Question: I am creating a Plist file as shown below

I want to list all the Items where level is 1 and I can only use accessoryType = UITableViewCellAccessoryCheckmark if level is 1. How can I do it.
I am loading my plist file here:
'''
- (void)viewDidLoad
{
[super viewDidLoad];
countId = 0;
NSDictionary *dict=[[NSDictionary alloc] initWithContentsOfFile:[[NSBundle mainBundle] pathForResource:@"Topic" ofType:@"plist"]];
self.items=[dict valueForKey:@"Items"];
self.itemsInTable=[[NSMutableArray alloc] init];
[self.itemsInTable addObjectsFromArray:self.items];
[self.menuTableView registerNib:[UINib nibWithNibName:NSStringFromClass([IndicatorTableViewCell class]) bundle:nil] forCellReuseIdentifier:NSStringFromClass([IndicatorTableViewCell class])];
UIBarButtonItem *myButton = [[UIBarButtonItem alloc]
initWithTitle:@"Done"
style:UIBarButtonItemStylePlain
target:self
action:@selector(doneSelection:)];
[self.navigationItem setRightBarButtonItem:myButton];
}
'''
My code for cellForRowAtIndexpath:
'''
- (UITableViewCell *)tableView:(UITableView *)tableView cellForRowAtIndexPath:(NSIndexPath *)indexPath
{
NSString *Title= [[self.itemsInTable objectAtIndex:indexPath.row] valueForKey:@"Name"];
return [self createCellWithTitle:Title image:[self.itemsInTable objectAtIndex:indexPath.row] indexPath:indexPath];
}
'''
My code for didSelectRowAtIndexPath is :
'''
-(void)tableView:(UITableView *)tableView didSelectRowAtIndexPath:(NSIndexPath *)indexPath
{
NSDictionary *dic=[self.itemsInTable objectAtIndex:indexPath.row];
if([dic valueForKey:@"SubItems"])
{
NSArray *arr=[dic valueForKey:@"SubItems"];
BOOL isTableExpanded=NO;
for(NSDictionary *subitems in arr )
{
NSInteger index=[self.itemsInTable indexOfObjectIdenticalTo:subitems];
isTableExpanded=(index>0 && index!=NSIntegerMax);
if(isTableExpanded) break;
}
if(isTableExpanded)
{
[self CollapseRows:arr];
}
else
{
NSUInteger count=indexPath.row+1;
NSMutableArray *arrCells=[NSMutableArray array];
for(NSDictionary *dInner in arr )
{
[arrCells addObject:[NSIndexPath indexPathForRow:count inSection:0]];
[self.itemsInTable insertObject:dInner atIndex:count++];
}
[self.menuTableView insertRowsAtIndexPaths:arrCells withRowAnimation:UITableViewRowAnimationLeft];
}
}
if([[[dic valueForKey:@"SubItems"]objectAtIndex:0]objectForKey:@"level"])
{
// NSArray *arr=[dic valueForKey:@"SubItems"];
// if ([[arr objectAtIndex:0 ] intValue] == @"1")
{
UITableViewCell *cell = [self.tableView cellForRowAtIndexPath:indexPath];
if (cell.accessoryType == UITableViewCellAccessoryNone)
{
if(countId <5)
{
cell.accessoryType = UITableViewCellAccessoryCheckmark;
countId = countId + 1;
}
else
{
UIAlertView *dialog;
dialog =[[UIAlertView alloc] initWithTitle:@"Alert Message"
message:@"Select maximum 5 countries"
delegate:self
cancelButtonTitle:@"Cancel"
otherButtonTitles:@"OK",nil];
[dialog show];
// NSLog(@"Greater then 5");
}
}
else
{
if(countId>0)
{
cell.accessoryType = UITableViewCellAccessoryNone;
countId--;
}
else
{
//show alert
UIAlertView *dialog;
dialog =[[UIAlertView alloc] initWithTitle:@"Alert Message"
message:@"Select atleast 1 country"
delegate:self
cancelButtonTitle:@"Cancel"
otherButtonTitles:@"OK",nil];
[dialog show];
// NSLog(@"must choose 1");
}
}
// countId = [self.tableView indexPathsForSelectedRows].count;
[self.tableView deselectRowAtIndexPath:indexPath animated:YES];
}
}
}
'''
Please do reply. I am stuck here
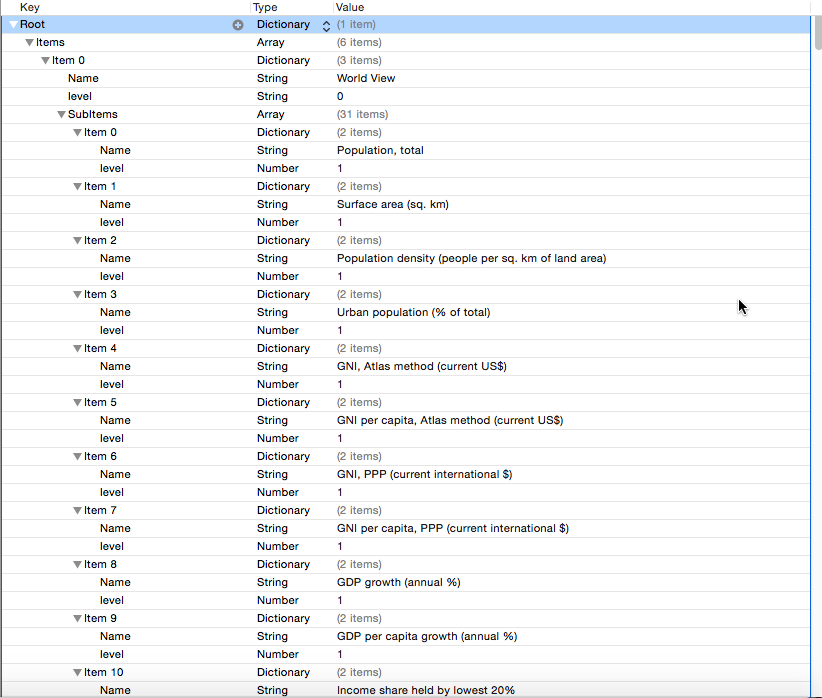
Answer: To check 'level = 1' to add 'accessoryType = UITableViewCellAccessoryCheckmark' try
'''
-(void)tableView:(UITableView *)tableView didSelectRowAtIndexPath:(NSIndexPath *)indexPath
{
NSDictionary *itemDictionary = [self.itemsInTable objectAtIndex:indexPath.row];
NSArray *subItems = [itemDictionary valueForKey:@"SubItems"];
NSDictionary *firstItem = subItems[0];
if ([[firstItem objectForKey:@"level"] integerValue] == 1) {
//Set appropriate accessory view here
} else {
//Check the cell accessory type and update this too
//This is to avoid wrong accessory view on cell reuse
}
}
'''